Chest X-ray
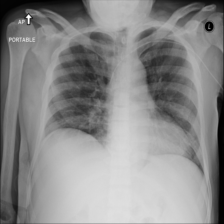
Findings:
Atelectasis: negative
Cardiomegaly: negative
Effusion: negative
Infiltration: negative
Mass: negative
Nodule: negative
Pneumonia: negative
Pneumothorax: negative
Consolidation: negative
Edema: negative
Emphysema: negative
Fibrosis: negative
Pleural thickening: negative
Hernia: negative